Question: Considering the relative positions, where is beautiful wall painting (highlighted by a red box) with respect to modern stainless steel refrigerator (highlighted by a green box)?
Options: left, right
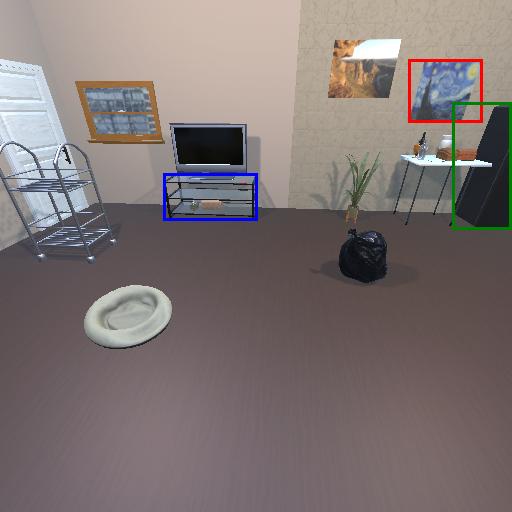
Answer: left